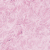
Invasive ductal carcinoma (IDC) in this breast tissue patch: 0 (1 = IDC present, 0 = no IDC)